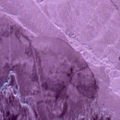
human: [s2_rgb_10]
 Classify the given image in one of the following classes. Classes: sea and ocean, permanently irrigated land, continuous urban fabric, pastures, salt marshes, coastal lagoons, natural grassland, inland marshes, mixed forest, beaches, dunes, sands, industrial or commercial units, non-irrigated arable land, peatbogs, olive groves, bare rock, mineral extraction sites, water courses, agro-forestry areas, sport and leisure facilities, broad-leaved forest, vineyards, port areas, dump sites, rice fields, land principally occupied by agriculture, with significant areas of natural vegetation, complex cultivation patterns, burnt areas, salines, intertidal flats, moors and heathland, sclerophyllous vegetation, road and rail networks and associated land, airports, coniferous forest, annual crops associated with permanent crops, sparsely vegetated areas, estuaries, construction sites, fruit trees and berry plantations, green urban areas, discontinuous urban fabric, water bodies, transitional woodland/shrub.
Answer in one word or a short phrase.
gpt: sea and ocean